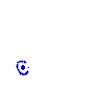
Particle: pion